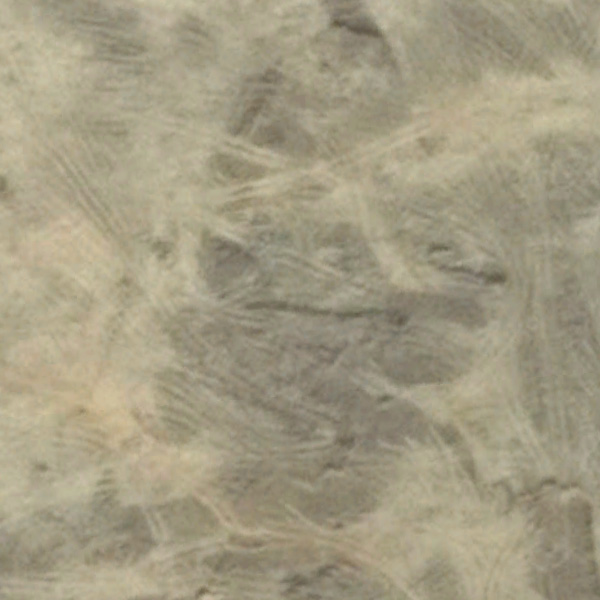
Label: BareLand